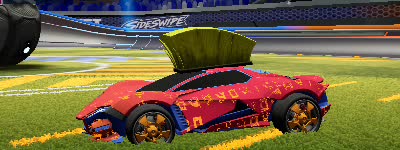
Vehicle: werewolf